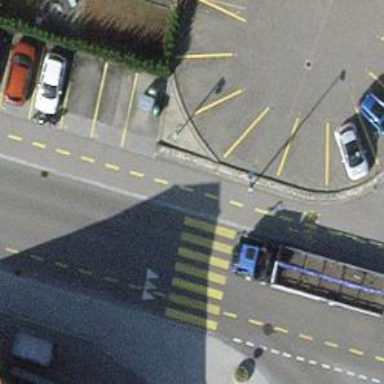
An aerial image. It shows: Sidewalk along the footway.